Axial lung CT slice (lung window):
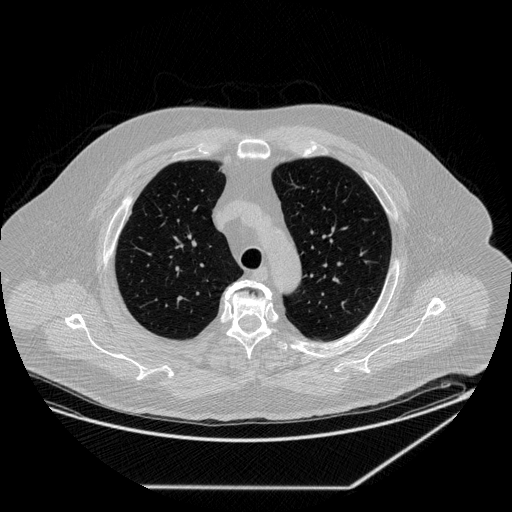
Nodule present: no